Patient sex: M
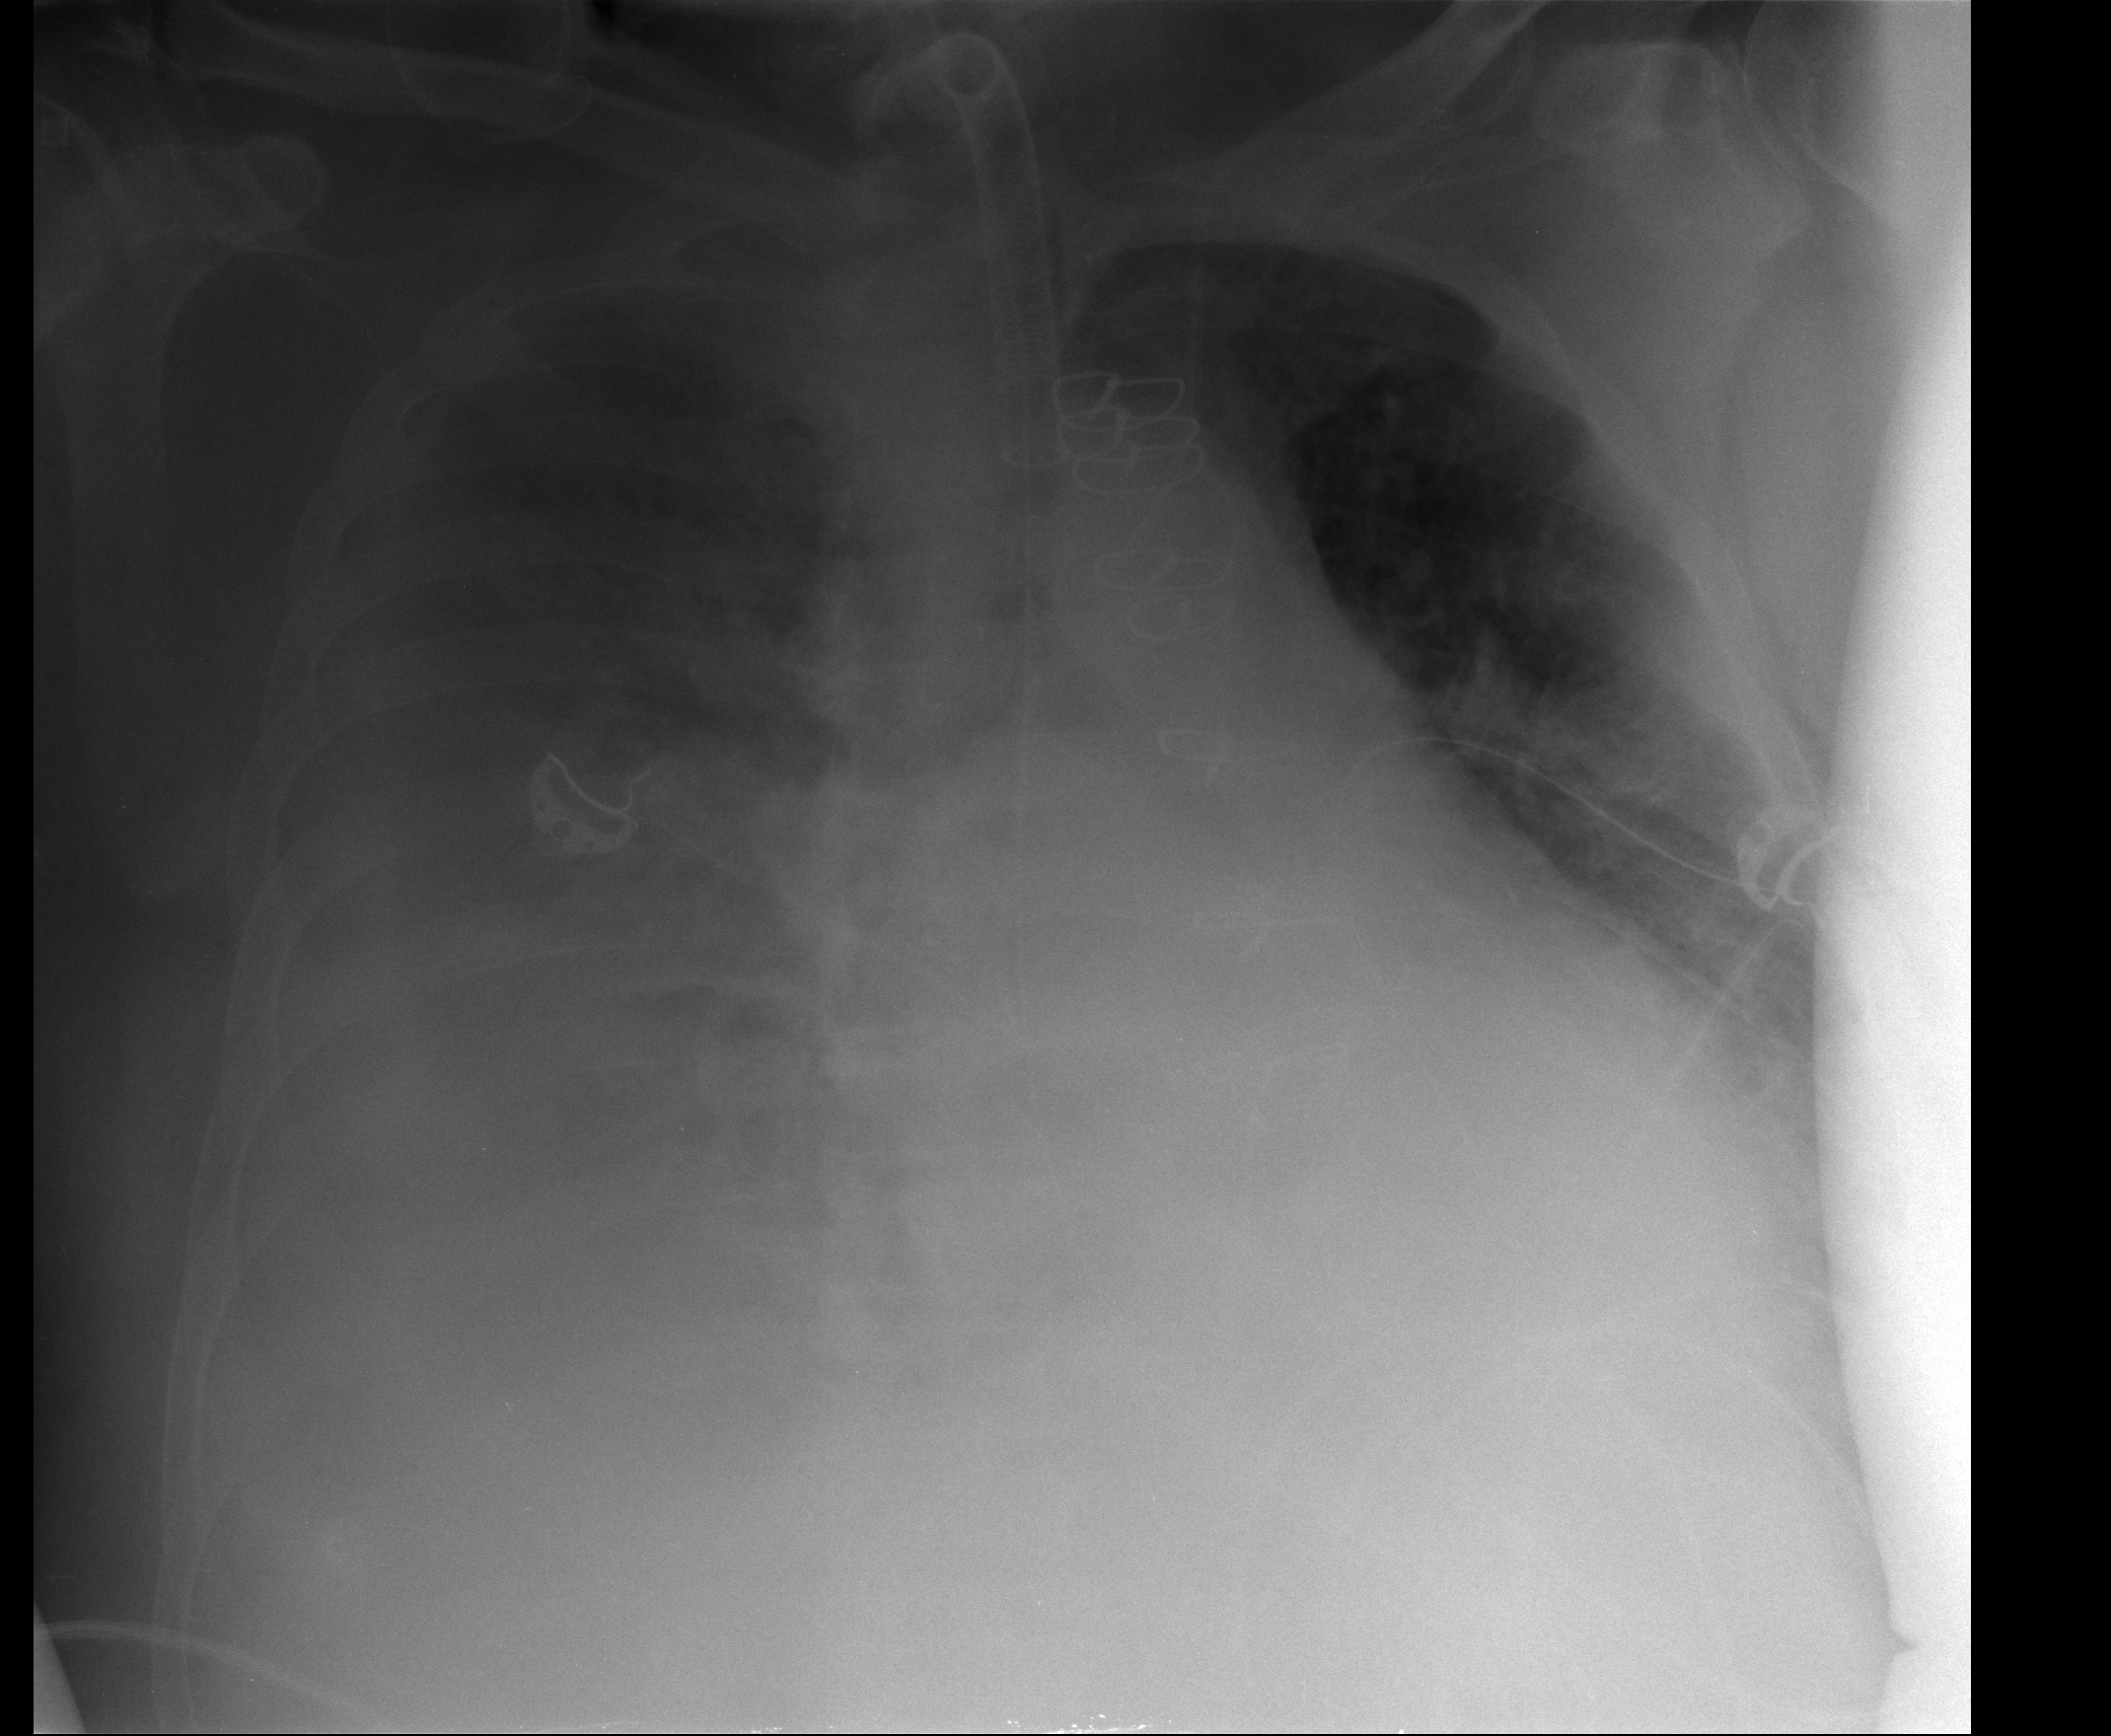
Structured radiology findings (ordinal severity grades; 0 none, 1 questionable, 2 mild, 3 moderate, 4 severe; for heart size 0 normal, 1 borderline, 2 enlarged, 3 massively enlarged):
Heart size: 3
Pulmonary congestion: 3
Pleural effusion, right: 3
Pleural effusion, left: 1
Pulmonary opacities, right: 2
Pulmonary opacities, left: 2
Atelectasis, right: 3
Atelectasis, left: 2